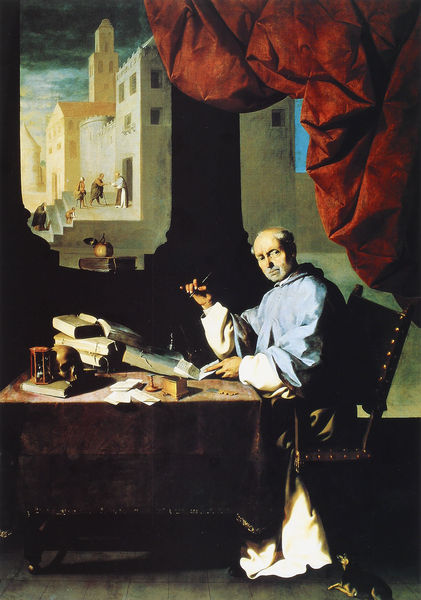
Titel: Der Mönch Gonzalo de Illescas
Künstler: Francisco de Zurbarán
Standort: Guadelupe, Kloster (Amerika - Mexiko)
Schlagwörter: blau, feder, gemälde, gewitter, mann, menschen, sitzen, stadt, fenster, hell, raum, stuhl, szene, säule, tisch, zimmer, ausblick, gebäude, haus, hund, rot, hochformat, teppich, geschichte, schädel, porträt, tischdecke, vorhang, kutte, stoff, turm, apfel, bücher, schreibtisch, lehne, treppe, polster, stufen, faltenwurf, stadtansicht, vanitas, memento mori, buch, burg, stift, totenkopf, schreiben, mönch, gelehrter, stundenglas, tintenfass, totenschädel, stundenuhr, stundenuzhr, bvorhang